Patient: sex M, age 81
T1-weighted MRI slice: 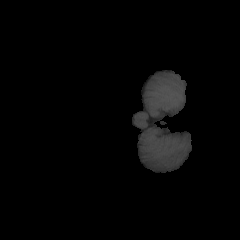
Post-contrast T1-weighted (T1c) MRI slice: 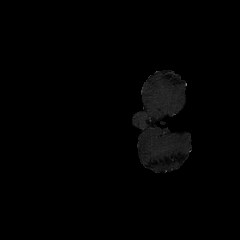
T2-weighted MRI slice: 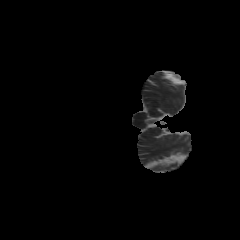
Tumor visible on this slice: no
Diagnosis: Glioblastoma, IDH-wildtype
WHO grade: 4